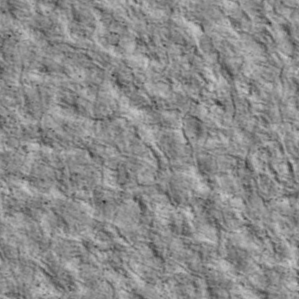
Label: non_frost